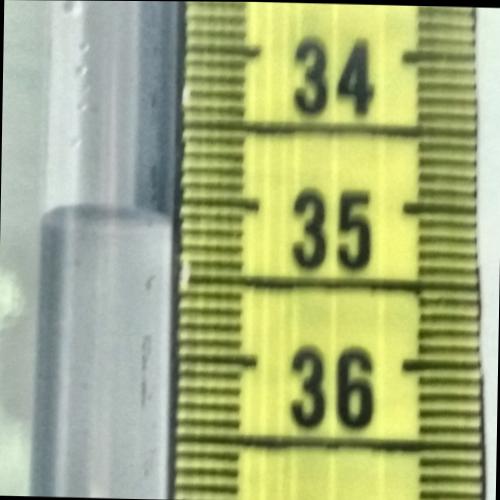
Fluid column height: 35.1 cm